Interaction volume radius: 5 \u00c5
Interaction volume height: 35 \u00c5
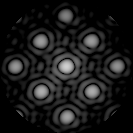
Disorder parameter: 0.04856